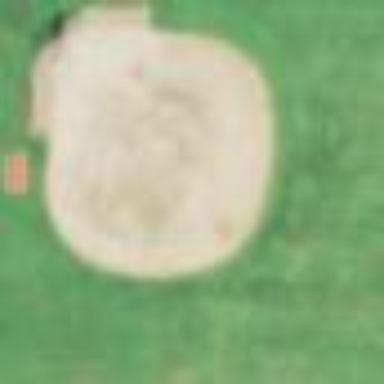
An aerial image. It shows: Baseball pitch for leisure land.